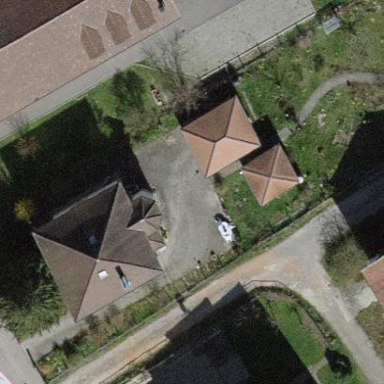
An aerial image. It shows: Detached building.